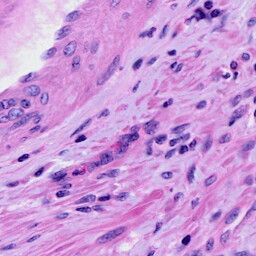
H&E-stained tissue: Cervix